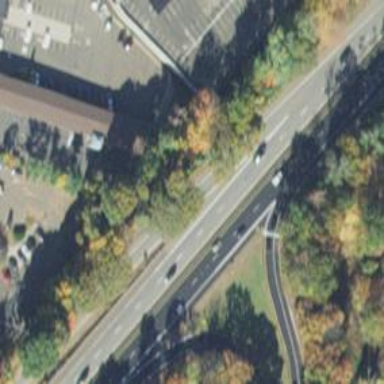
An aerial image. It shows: Asphalt motorway link.